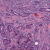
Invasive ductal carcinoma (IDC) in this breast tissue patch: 1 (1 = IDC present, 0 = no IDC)